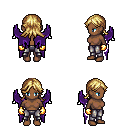
a pixel art fantasy rpg character, female body template, human, dark skin, purple wings, metal pants, blonde loose hair, gold gloves, four views (front, back, left, right), 2x2 character sprite sheet, small pixel art, hard edges, no anti-aliasing